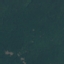
Land use / land cover class: Forest